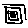
Label: square